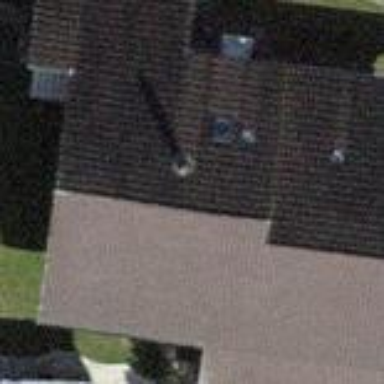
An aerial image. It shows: Building with tile roof.